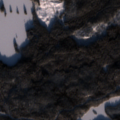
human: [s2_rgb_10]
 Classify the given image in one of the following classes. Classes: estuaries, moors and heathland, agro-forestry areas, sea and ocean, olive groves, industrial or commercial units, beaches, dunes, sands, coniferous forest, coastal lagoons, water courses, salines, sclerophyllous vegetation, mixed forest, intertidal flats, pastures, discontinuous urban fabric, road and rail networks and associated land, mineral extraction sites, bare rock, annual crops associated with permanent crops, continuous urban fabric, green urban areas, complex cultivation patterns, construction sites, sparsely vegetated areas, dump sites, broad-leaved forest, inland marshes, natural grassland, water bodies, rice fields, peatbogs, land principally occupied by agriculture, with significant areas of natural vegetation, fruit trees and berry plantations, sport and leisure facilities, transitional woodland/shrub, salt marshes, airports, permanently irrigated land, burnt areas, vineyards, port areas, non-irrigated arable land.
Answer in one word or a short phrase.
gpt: coniferous forest, mixed forest, water bodies